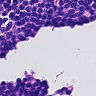
Metastatic tissue present: no